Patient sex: M
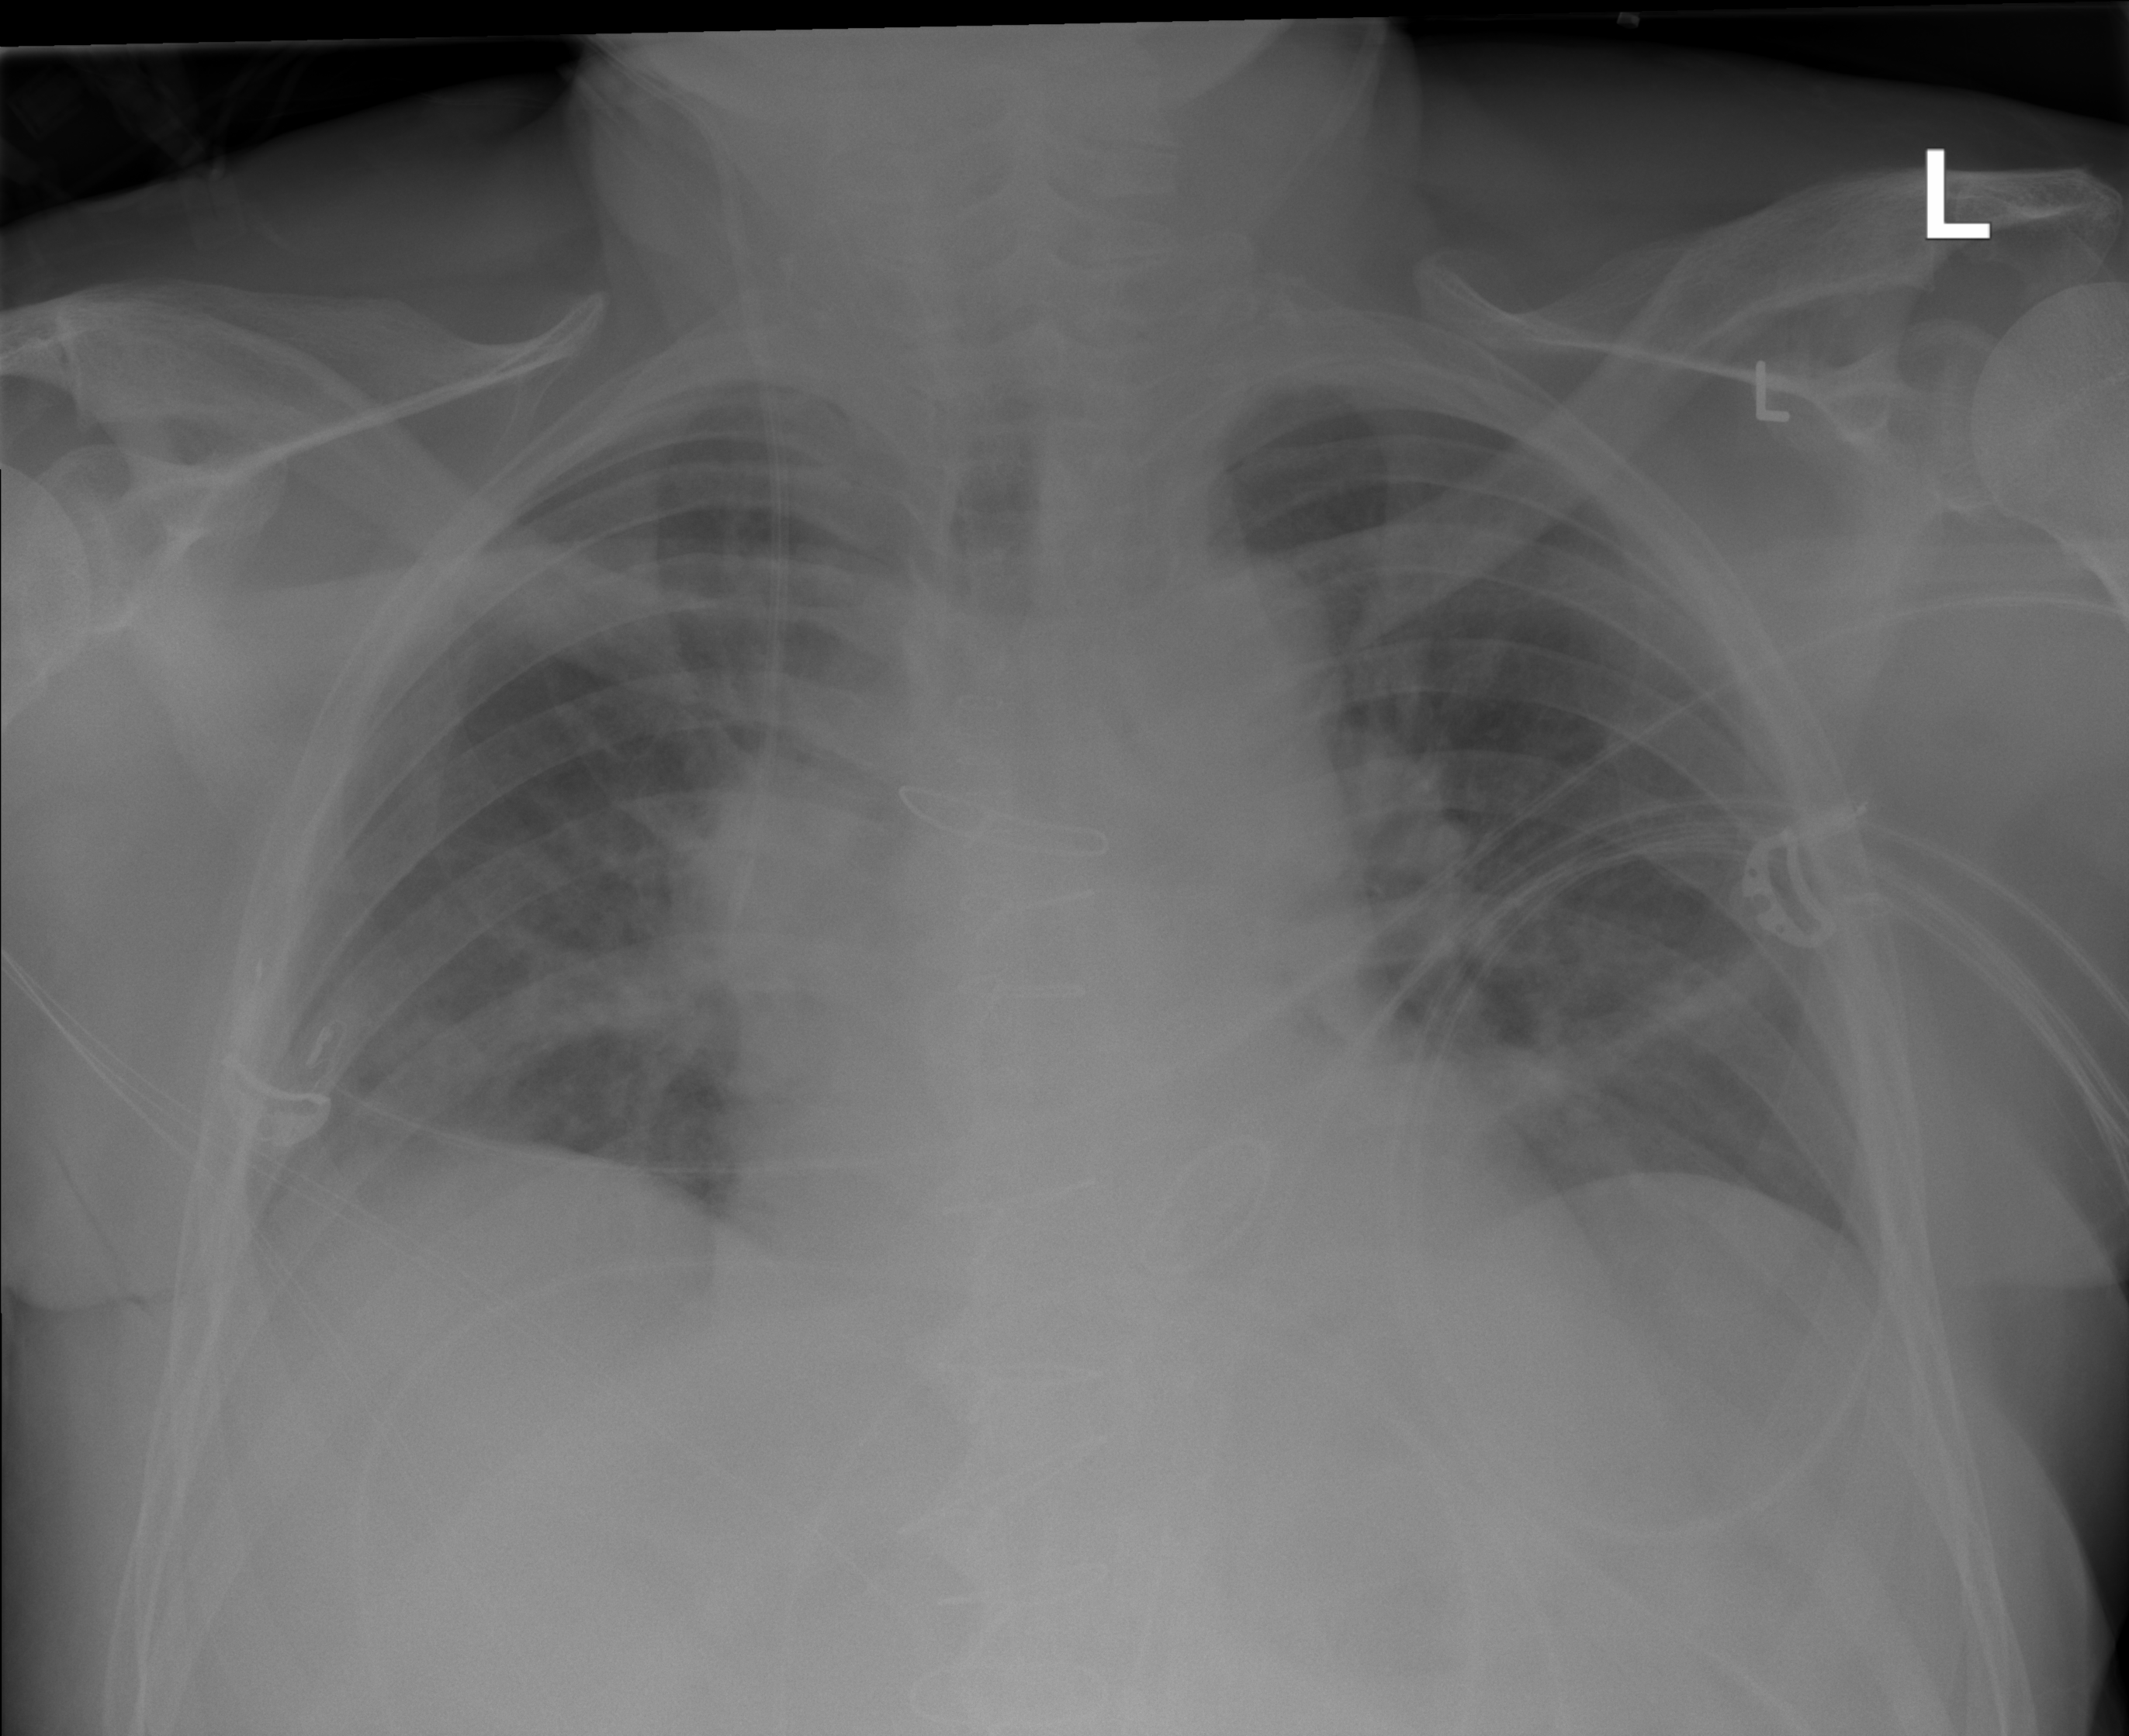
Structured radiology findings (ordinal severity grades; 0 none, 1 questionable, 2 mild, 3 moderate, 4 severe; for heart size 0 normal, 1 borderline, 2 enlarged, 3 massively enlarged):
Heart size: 0
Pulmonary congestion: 0
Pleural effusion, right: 0
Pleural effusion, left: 0
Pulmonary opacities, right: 0
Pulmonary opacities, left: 0
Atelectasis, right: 2
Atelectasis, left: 2